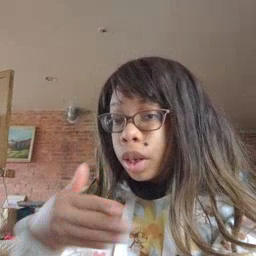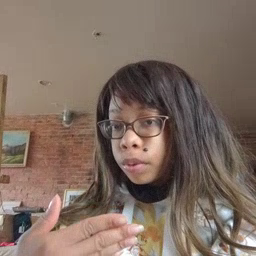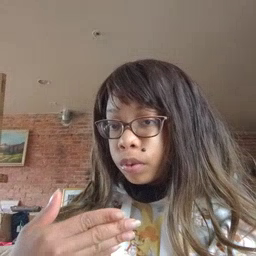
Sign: room